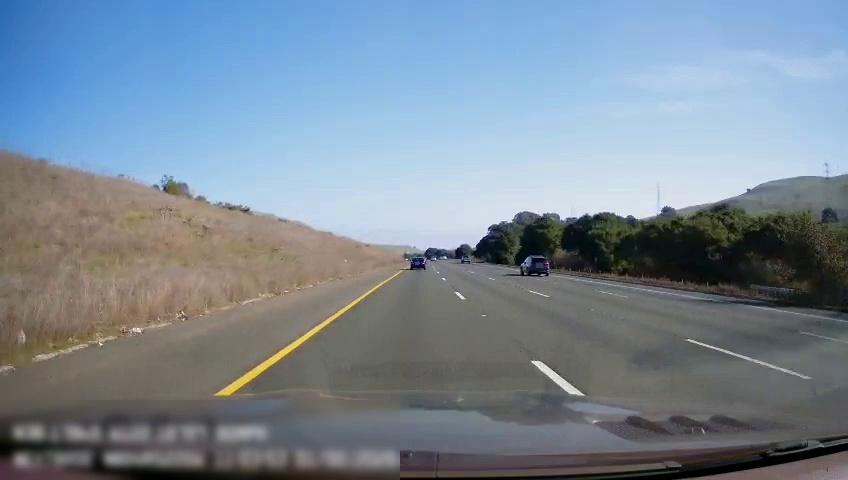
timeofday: Day
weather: Sunny
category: Drivable Space
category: Vehicles | Car
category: Vehicles | SUV
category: Vehicles | Truck
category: Lanes | Alternate Lane
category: Lanes | Alternate Lane
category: Lanes | Alternate Lane
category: Lanes | Current Lane
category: Lanes | Alternate Lane